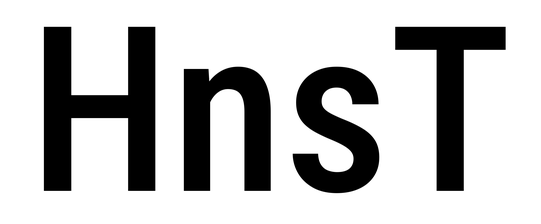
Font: Roboto_Condensed_Medium